Field crop: tomato
Growth stage: 2
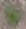
Species: solanum